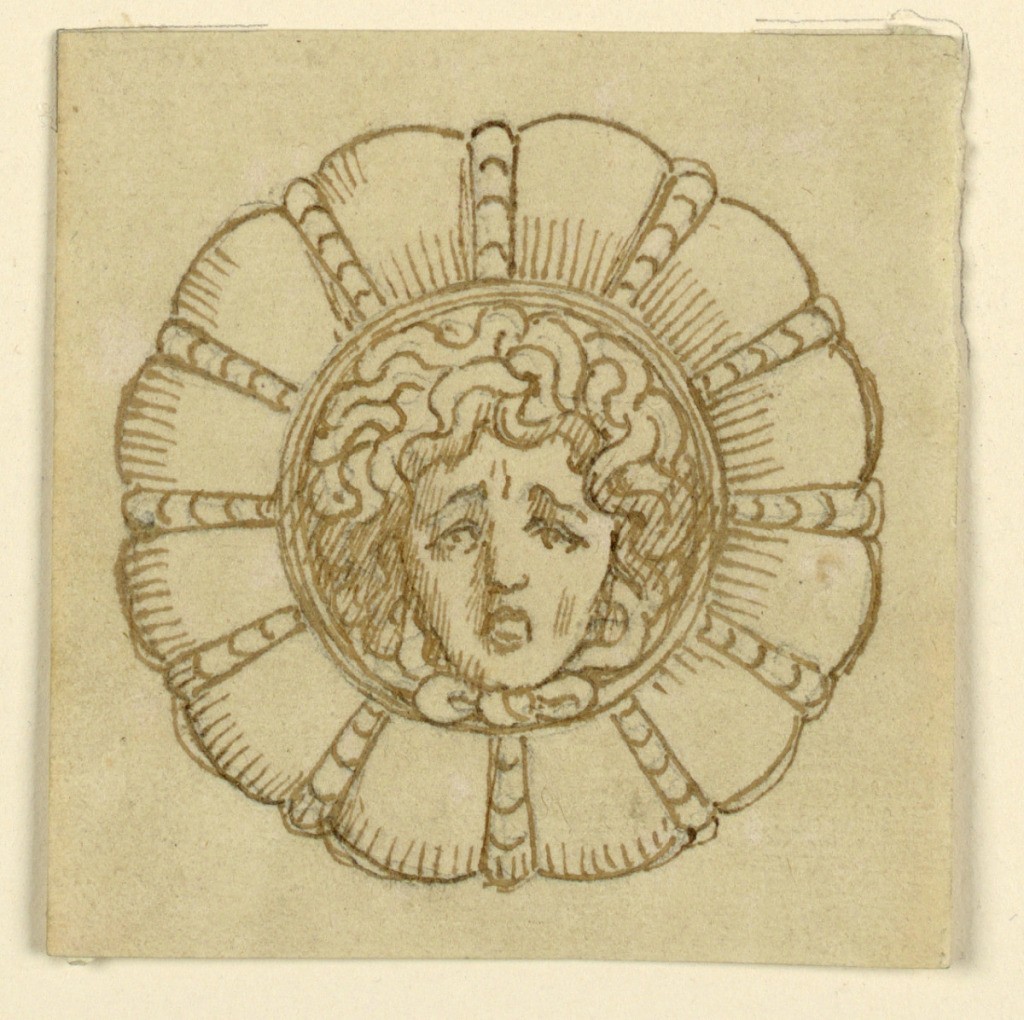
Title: Design for brooch with head of Medussa
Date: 16th century
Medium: Pencil, pen, ink. Light brown paper
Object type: Drawing
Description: Vertical rectangle. A cameo with the head of Medusa, framed by a broad frame in the shape of a blossom.